Interaction volume radius: 5 \u00c5
Interaction volume height: 10 \u00c5
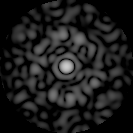
Disorder parameter: 0.8125